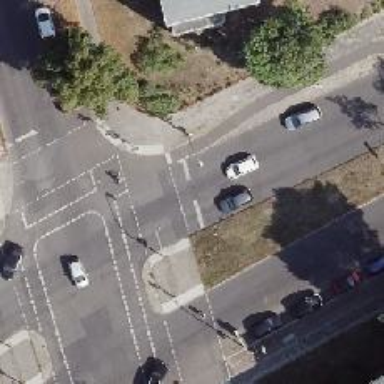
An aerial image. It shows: Road with traffic signals.